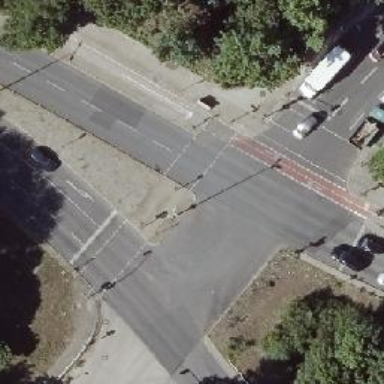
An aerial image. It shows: Footway that serves as traffic island.